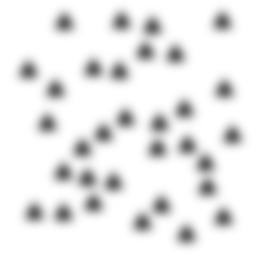
Squares: 0
Triangles: 32
Stars: 0
Total shapes: 32